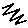
Label: zigzag